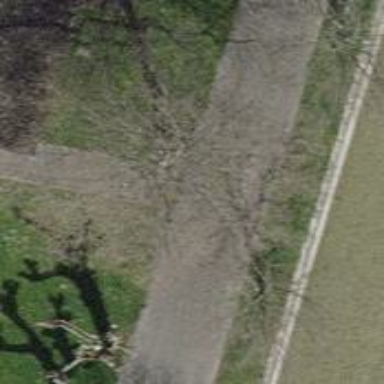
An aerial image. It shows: Pedestrian road with gravel surface.